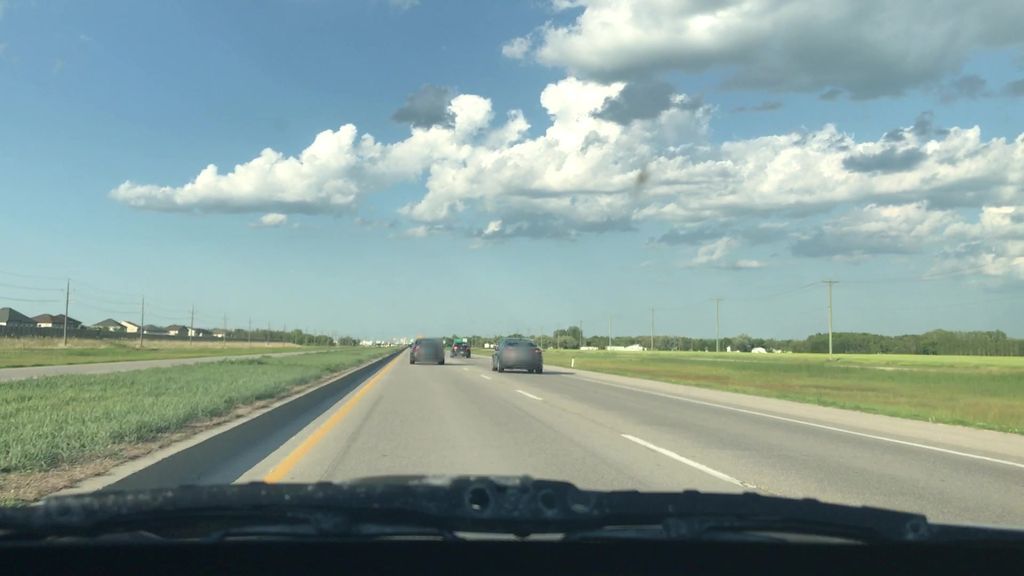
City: winnipeg